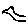
Label: bird